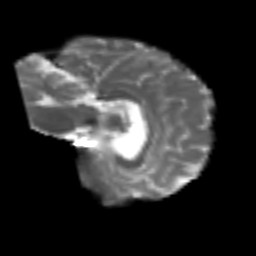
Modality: T2w
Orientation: sagittal
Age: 53
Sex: male
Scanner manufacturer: siemens
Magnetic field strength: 3 T
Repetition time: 4.987 s
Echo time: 0.0792 s